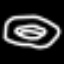
Label: donut